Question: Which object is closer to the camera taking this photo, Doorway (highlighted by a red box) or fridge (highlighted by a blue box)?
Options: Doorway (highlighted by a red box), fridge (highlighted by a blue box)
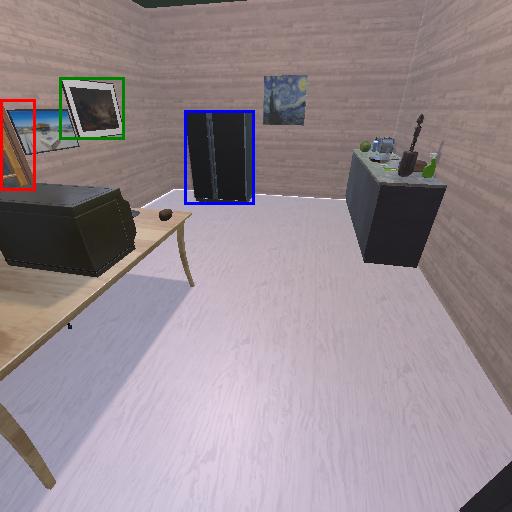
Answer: Doorway (highlighted by a red box)